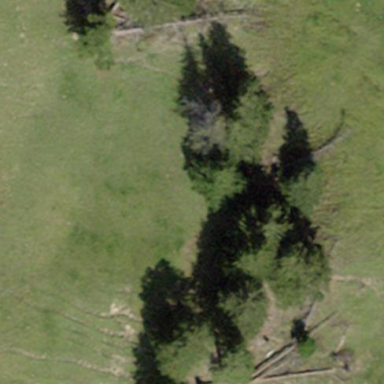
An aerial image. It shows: Forest area.